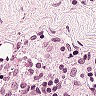
Metastatic tissue present: no